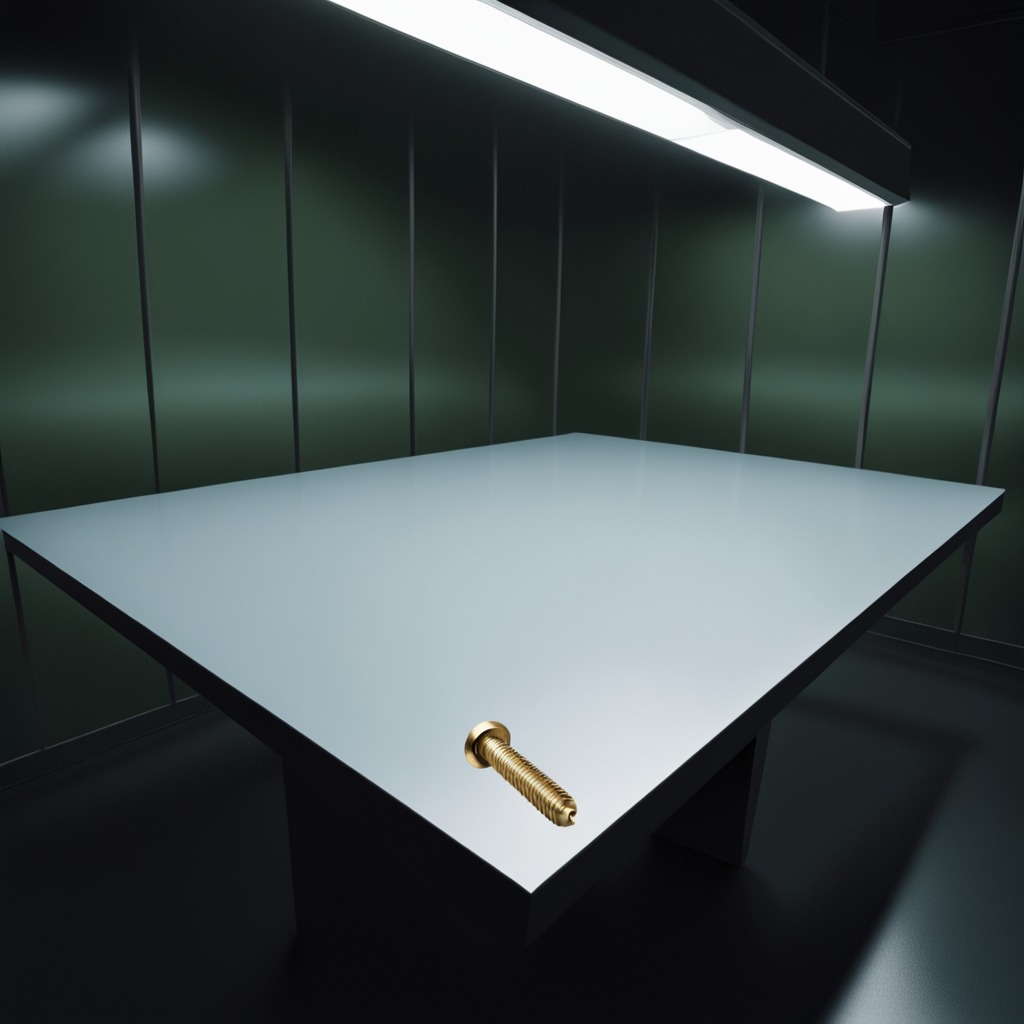
A metal screw lies on a clean empty table in a railway signal maintenance room lit by harsh overhead fluorescents photorealistic surface textures crisp shadows high dynamic range